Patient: sex M, age 63
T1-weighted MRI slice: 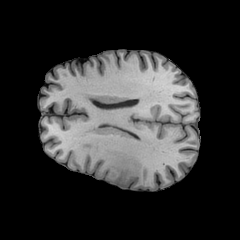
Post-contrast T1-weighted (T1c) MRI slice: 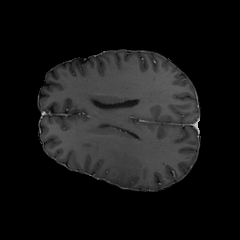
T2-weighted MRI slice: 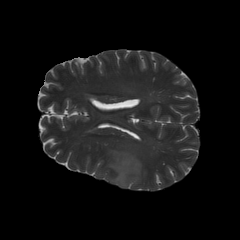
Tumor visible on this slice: yes
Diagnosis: Glioblastoma, IDH-wildtype
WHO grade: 4